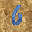
Label: 6